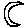
Label: moon